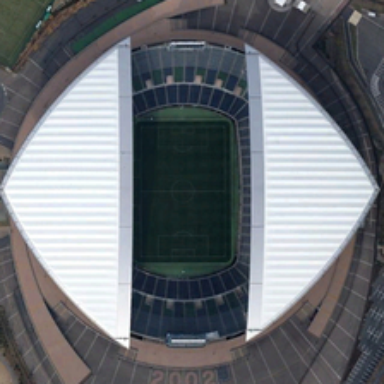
A large stadium is near several parking lots .